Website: crate-barrel
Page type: store-pickup
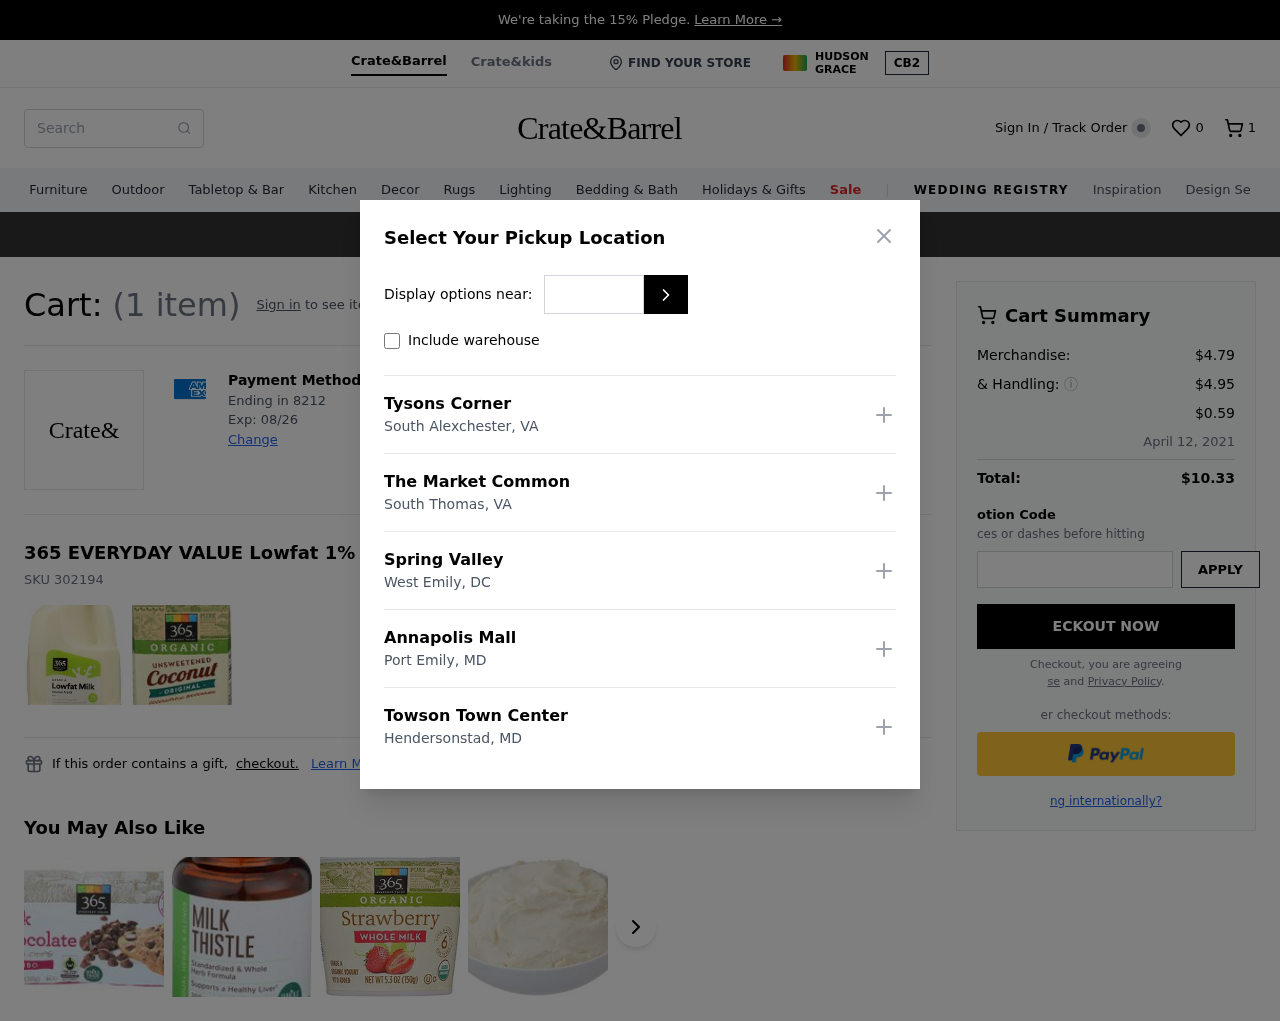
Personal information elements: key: PII_CARD_EXPIRY
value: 08/26
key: PII_CARD_LAST4
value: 8212
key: PII_LOCATION1_CITY
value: South Alexchester
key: PII_LOCATION1_NAME
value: Tysons Corner
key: PII_LOCATION1_STATE
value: VA
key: PII_LOCATION2_CITY
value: South Thomas
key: PII_LOCATION2_NAME
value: The Market Common
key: PII_LOCATION2_STATE
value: VA
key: PII_LOCATION3_CITY
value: West Emily
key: PII_LOCATION3_NAME
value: Spring Valley
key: PII_LOCATION3_STATE
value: DC
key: PII_LOCATION4_CITY
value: Port Emily
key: PII_LOCATION4_NAME
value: Annapolis Mall
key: PII_LOCATION4_STATE
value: MD
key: PII_LOCATION5_CITY
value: Hendersonstad
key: PII_LOCATION5_NAME
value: Towson Town Center
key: PII_LOCATION5_STATE
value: MD
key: PII_POSTCODE
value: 73765
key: PII_STATE_ABBR3
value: VA
Product elements: key: PRODUCT1_NAME
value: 365 EVERYDAY VALUE Lowfat 1% Milk, 128 FZ
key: PRODUCT1_SKU
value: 302194
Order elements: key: ORDER_NUM_ITEMS
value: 1
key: ORDER_NUM_ITEMS
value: (1 item)
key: ORDER_SUBTOTAL
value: $4.79
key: ORDER_SHIPPING_COST
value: $4.95
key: ORDER_SURCHARGE
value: $0.59
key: ORDER_DELIVERY_DATE
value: April 12, 2021
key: ORDER_TOTAL
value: $10.33
Search elements: key: HEADER_SEARCH
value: Search
Other elements: key: WISHLIST_NUM_ITEMS
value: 0